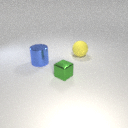
large blue metal cylinder to the left of small green metal cube